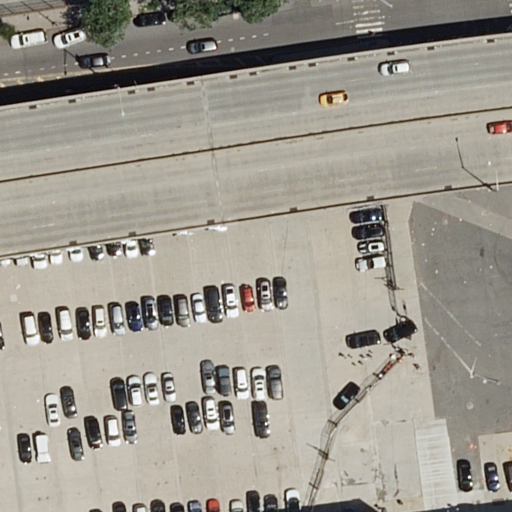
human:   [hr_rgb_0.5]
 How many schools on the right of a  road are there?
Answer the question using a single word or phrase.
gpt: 0

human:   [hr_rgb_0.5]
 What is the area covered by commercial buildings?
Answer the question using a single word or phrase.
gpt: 0m2

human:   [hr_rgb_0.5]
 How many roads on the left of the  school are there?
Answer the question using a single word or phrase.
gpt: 0

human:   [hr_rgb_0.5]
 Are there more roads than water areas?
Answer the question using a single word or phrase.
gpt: yes

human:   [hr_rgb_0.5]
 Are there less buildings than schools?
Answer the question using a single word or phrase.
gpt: yes

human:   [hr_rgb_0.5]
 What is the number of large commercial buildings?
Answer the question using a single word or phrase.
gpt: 0

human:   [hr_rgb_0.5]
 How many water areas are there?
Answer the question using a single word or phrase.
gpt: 0

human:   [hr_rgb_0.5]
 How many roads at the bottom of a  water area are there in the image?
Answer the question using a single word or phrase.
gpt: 0

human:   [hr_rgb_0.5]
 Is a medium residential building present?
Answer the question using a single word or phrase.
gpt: no

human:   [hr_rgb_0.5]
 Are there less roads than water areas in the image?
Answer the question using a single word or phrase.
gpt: no

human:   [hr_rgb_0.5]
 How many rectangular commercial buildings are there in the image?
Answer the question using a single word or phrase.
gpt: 0

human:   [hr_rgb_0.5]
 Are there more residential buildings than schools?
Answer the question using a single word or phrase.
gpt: no

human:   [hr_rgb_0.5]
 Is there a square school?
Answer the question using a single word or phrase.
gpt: no

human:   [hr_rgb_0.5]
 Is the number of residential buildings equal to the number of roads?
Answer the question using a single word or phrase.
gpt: no

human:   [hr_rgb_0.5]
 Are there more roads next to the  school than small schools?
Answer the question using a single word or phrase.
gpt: yes

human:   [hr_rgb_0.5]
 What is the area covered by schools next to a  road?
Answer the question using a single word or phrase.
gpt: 6m2

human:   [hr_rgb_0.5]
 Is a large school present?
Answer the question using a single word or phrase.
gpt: no

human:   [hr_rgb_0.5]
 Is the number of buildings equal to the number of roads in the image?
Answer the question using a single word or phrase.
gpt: no

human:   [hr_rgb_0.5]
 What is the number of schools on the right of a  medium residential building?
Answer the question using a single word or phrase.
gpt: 0

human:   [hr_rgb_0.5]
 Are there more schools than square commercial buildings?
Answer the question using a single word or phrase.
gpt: yes

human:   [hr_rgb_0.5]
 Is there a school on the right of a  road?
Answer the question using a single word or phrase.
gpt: no

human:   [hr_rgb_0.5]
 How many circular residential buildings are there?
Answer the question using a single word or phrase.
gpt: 0

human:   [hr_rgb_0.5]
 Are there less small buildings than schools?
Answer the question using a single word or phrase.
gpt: yes

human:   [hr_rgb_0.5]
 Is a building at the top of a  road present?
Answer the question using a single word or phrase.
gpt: no

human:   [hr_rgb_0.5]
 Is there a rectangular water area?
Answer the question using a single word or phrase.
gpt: no

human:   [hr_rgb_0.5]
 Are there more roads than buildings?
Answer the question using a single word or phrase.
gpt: yes

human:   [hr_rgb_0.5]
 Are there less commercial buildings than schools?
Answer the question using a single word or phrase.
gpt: yes

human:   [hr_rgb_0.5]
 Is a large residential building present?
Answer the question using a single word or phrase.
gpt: no

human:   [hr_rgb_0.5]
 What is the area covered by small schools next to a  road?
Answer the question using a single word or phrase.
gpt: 6m2

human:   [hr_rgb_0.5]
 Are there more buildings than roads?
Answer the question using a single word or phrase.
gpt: no

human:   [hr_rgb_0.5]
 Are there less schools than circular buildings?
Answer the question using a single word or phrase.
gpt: no

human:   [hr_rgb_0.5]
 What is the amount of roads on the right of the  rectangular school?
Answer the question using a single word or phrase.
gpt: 8

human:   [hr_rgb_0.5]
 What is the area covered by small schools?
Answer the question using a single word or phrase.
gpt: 6m2

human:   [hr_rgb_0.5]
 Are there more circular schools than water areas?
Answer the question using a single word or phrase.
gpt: no

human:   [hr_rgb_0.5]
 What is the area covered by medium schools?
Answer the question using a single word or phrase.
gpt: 0m2

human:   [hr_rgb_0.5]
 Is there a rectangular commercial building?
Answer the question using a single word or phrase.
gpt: no